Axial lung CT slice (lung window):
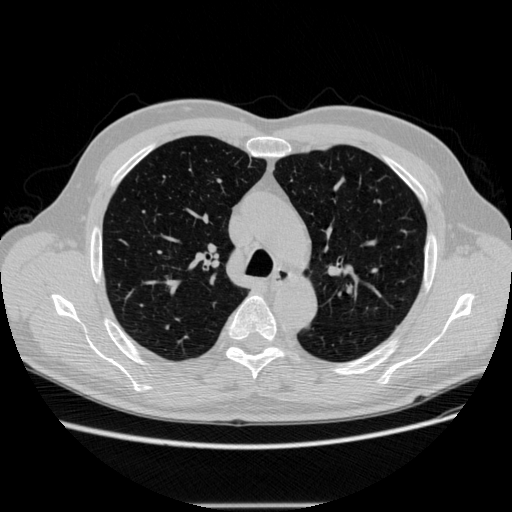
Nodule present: no